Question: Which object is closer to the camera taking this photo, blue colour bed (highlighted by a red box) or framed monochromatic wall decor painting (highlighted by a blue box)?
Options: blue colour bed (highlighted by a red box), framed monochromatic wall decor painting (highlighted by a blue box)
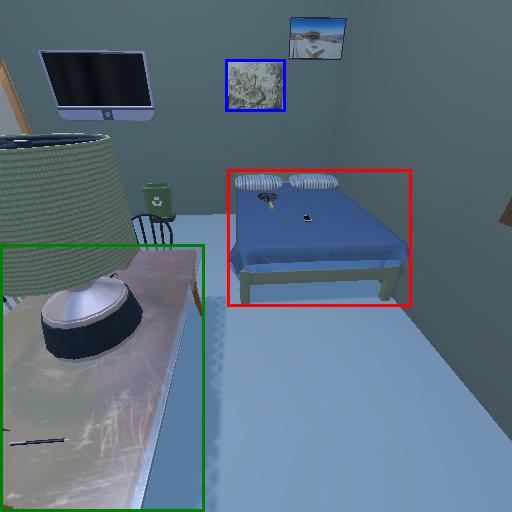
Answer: blue colour bed (highlighted by a red box)